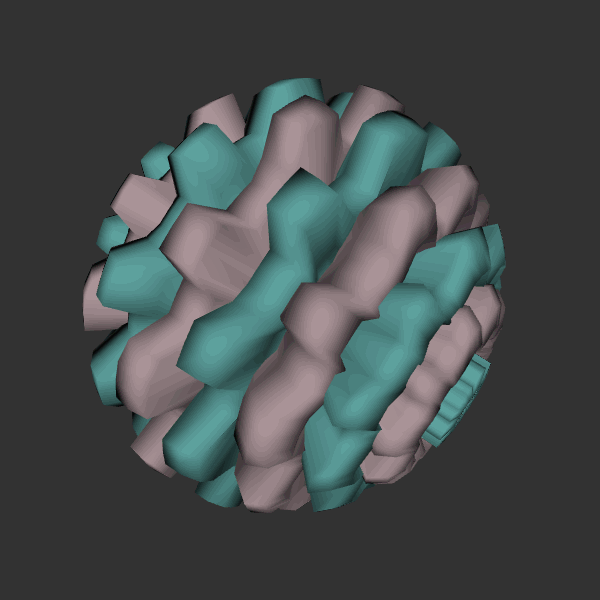
Background: dark